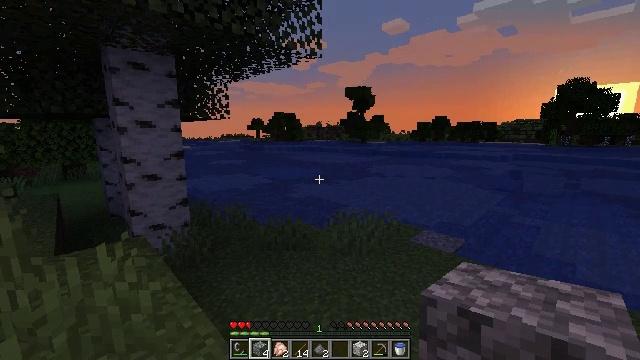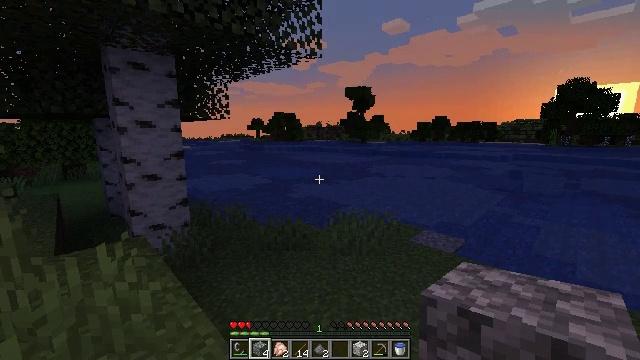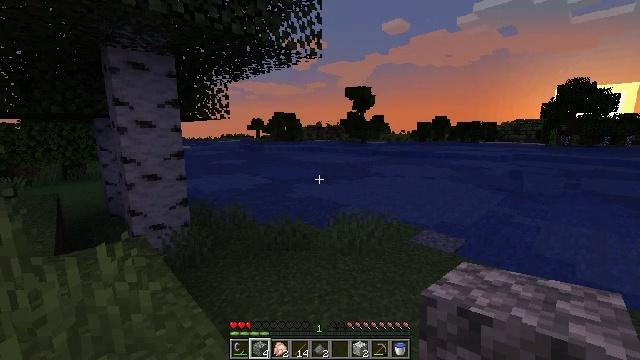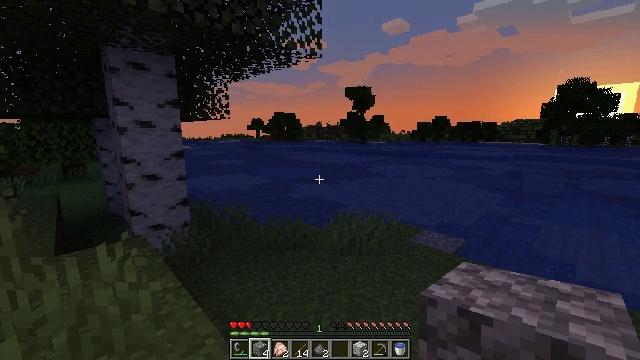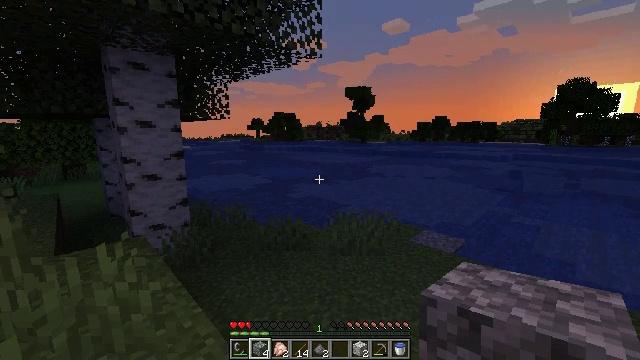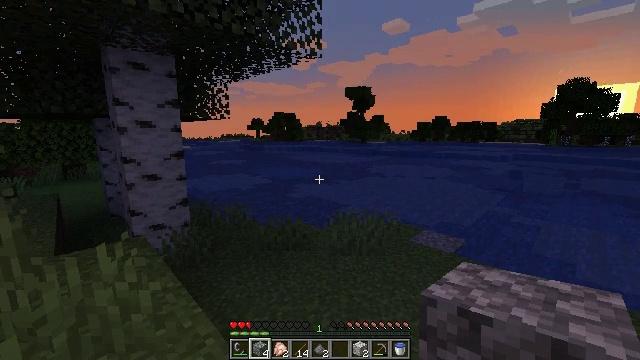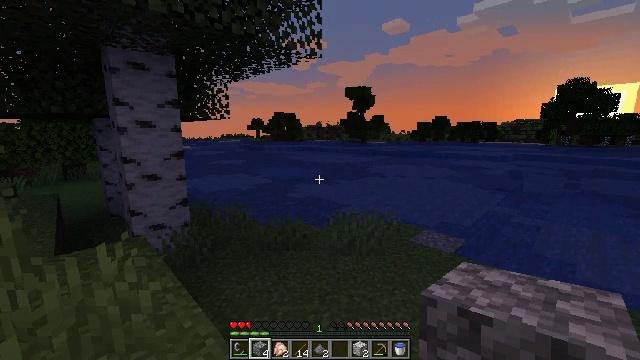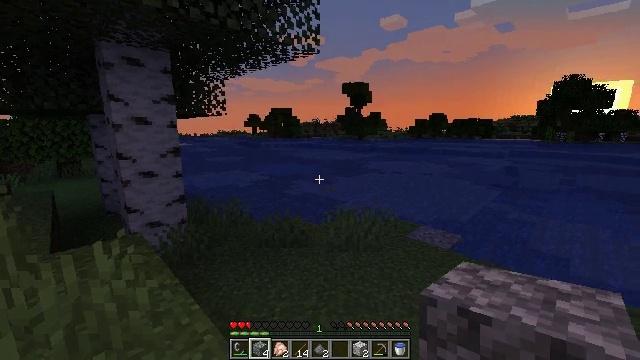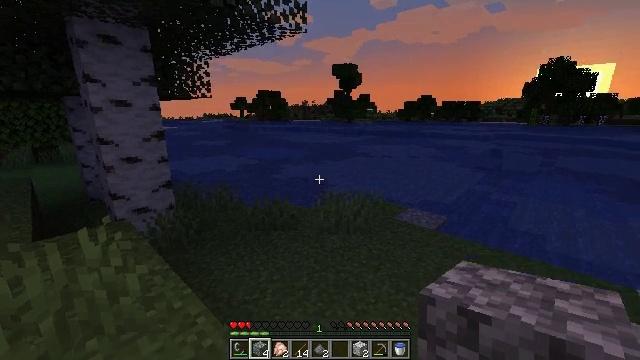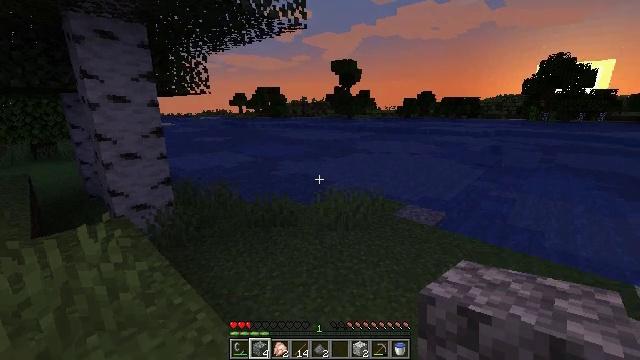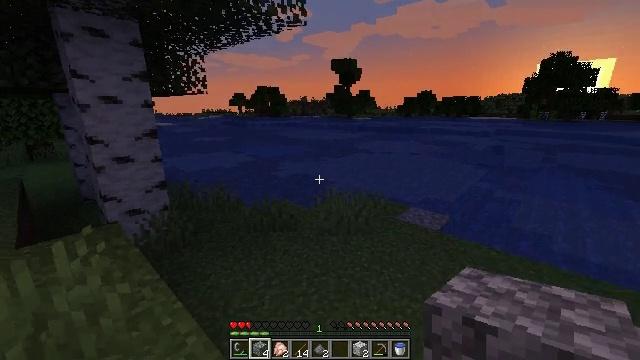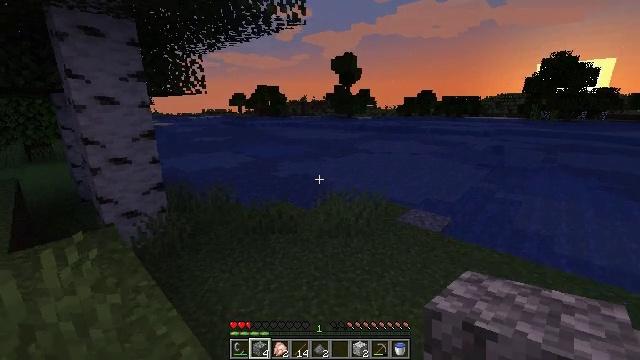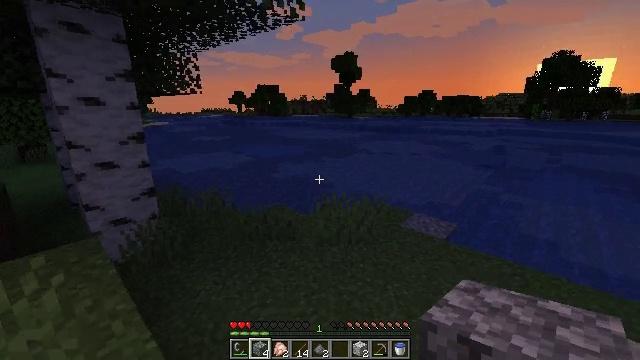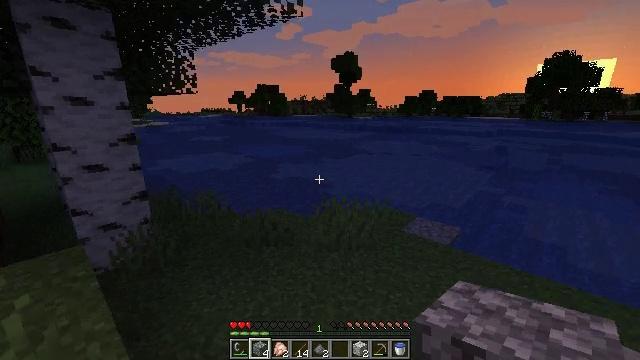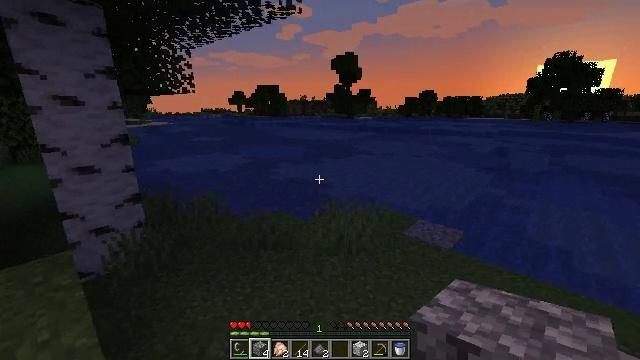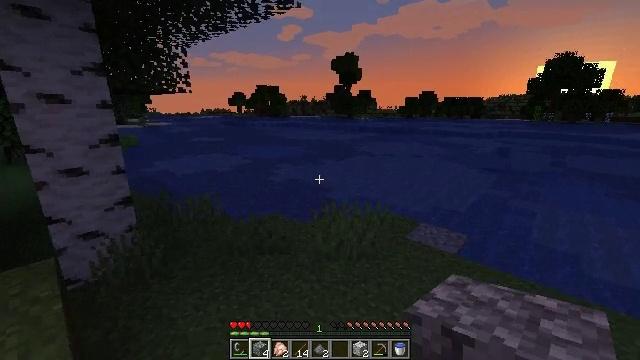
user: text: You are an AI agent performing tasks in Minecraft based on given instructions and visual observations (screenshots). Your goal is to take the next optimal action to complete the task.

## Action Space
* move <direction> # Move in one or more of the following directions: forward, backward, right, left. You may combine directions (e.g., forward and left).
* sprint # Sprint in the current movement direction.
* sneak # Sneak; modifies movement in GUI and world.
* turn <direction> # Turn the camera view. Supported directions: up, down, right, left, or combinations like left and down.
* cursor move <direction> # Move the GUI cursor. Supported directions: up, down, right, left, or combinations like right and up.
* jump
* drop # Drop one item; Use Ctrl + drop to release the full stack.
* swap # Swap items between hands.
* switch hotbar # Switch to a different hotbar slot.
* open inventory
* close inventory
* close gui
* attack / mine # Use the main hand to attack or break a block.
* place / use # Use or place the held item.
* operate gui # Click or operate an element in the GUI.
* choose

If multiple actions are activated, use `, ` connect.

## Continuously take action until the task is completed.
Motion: motion action
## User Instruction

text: Collect basalt for building.
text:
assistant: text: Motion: no_op
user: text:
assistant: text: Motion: no_op
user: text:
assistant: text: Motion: no_op
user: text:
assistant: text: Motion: no_op
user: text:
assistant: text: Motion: no_op
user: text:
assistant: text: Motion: no_op
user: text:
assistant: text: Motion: no_op
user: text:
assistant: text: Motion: turn right and down
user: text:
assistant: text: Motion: move forward
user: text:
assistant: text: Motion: move forward
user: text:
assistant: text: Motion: move forward
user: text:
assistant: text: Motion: move forward
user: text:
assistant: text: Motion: move forward
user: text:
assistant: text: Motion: move forward
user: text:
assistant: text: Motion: move forward
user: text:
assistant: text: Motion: move forward
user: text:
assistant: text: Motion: move forward
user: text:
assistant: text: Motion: no_op
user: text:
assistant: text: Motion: no_op
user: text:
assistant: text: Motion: no_op
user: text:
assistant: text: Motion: no_op
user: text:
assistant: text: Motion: no_op
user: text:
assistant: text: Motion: no_op
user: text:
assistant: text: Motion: open inventory
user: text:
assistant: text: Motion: open inventory
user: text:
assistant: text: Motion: open inventory
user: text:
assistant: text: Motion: open inventory
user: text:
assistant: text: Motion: open inventory
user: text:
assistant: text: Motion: no_op
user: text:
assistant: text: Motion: no_op